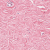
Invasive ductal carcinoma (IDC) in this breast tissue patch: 0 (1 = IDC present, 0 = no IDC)